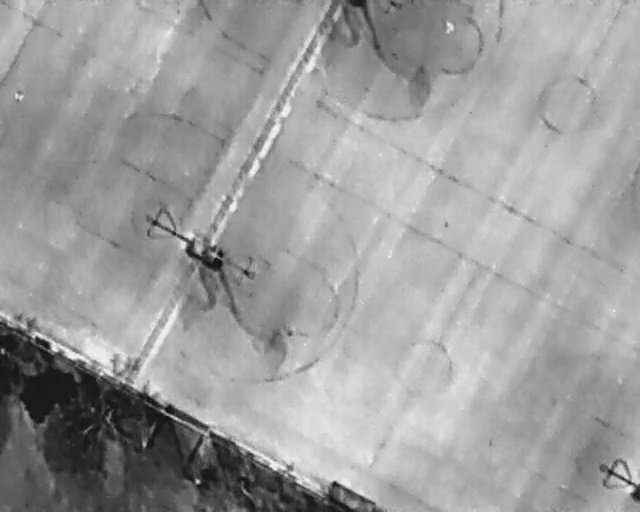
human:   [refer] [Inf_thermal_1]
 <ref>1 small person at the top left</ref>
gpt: <box>[[1, 18, 3, 19, 2]]</box>